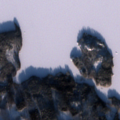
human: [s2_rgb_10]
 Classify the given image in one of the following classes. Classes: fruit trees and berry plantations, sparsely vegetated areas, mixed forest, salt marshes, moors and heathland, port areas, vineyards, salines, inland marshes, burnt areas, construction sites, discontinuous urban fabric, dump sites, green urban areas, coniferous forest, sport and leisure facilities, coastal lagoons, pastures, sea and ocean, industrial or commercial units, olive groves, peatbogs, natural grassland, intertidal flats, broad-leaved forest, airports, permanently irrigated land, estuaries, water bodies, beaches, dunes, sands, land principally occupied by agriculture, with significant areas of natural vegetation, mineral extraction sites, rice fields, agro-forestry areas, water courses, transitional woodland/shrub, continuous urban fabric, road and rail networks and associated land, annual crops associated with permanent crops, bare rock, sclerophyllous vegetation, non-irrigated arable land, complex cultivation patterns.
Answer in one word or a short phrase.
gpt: coniferous forest, transitional woodland/shrub, water bodies